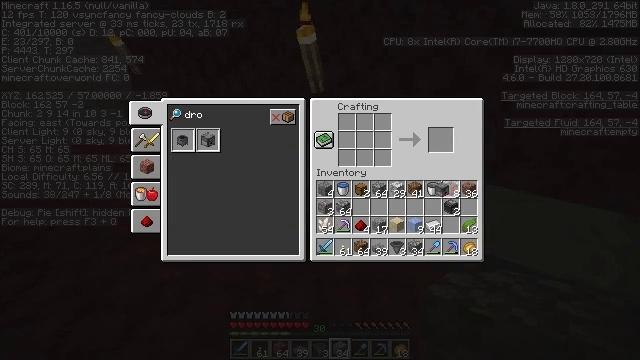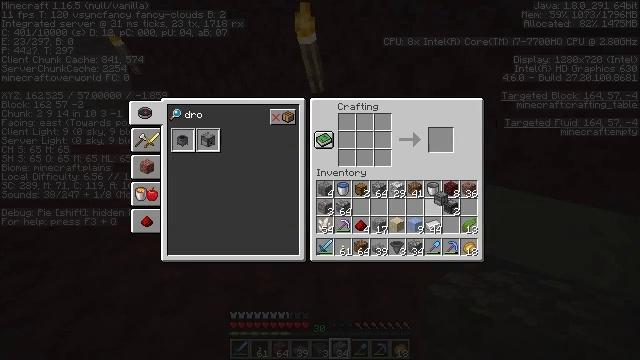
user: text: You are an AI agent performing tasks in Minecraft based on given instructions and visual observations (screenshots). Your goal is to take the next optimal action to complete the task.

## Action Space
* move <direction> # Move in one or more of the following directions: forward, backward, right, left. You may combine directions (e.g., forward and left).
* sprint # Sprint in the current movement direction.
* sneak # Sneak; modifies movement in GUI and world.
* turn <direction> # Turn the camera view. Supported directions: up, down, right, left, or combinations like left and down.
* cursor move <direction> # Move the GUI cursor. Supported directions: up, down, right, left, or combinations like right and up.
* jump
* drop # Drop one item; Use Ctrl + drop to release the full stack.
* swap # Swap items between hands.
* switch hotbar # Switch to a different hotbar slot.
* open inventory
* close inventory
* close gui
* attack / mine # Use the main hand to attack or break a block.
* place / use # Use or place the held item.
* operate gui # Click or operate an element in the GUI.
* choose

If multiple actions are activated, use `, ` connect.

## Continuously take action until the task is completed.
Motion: motion action
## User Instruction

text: Use materials to create a dropper in the crafting table.
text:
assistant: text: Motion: cursor move down
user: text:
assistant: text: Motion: no_op